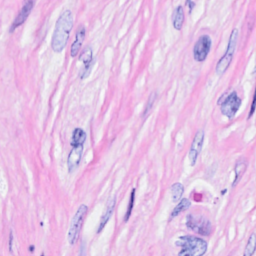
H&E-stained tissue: Breast